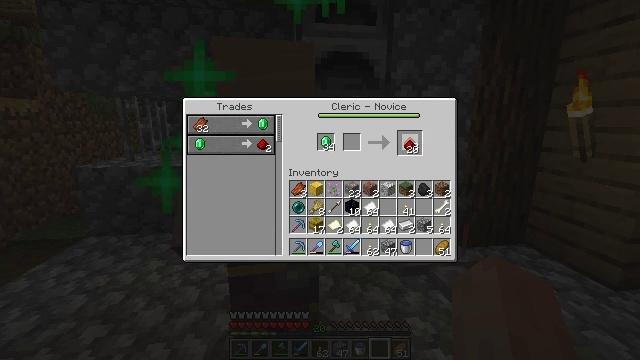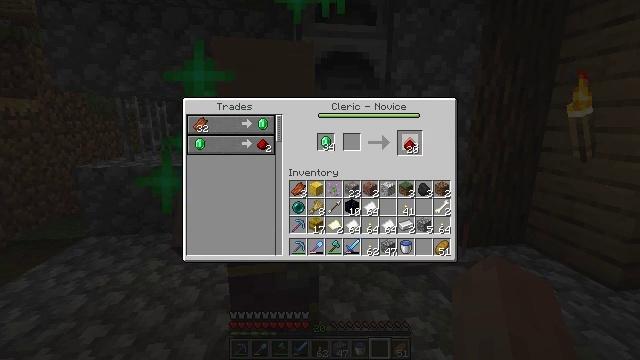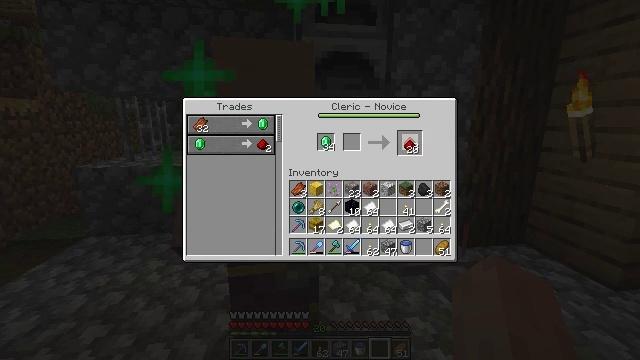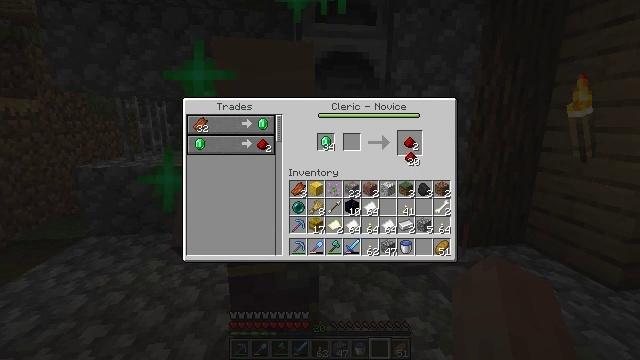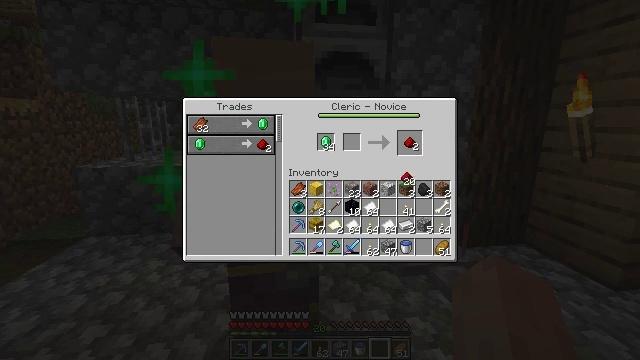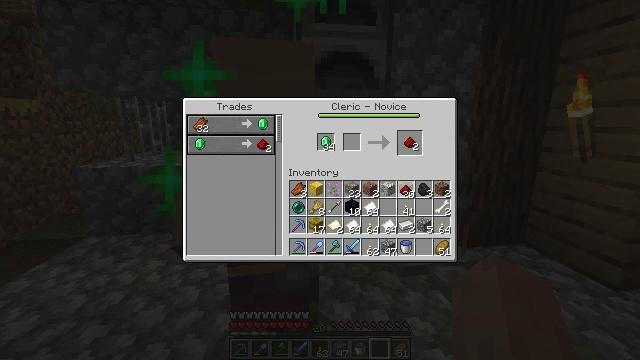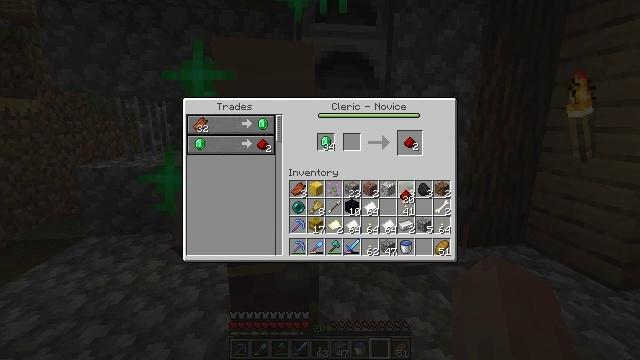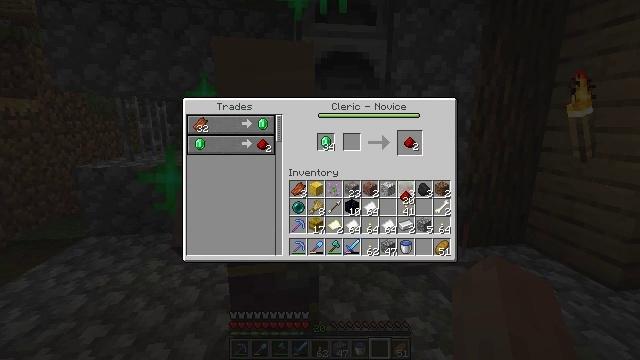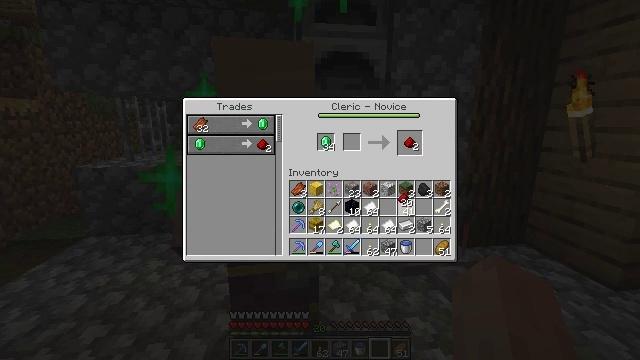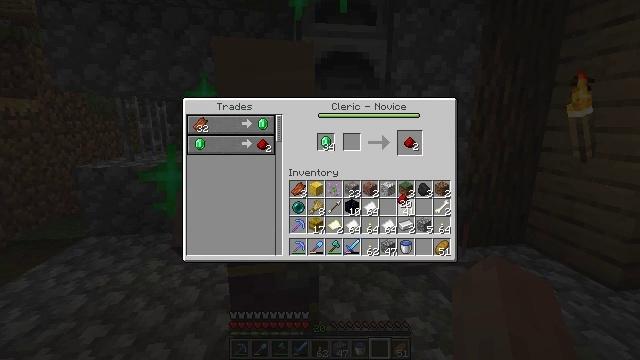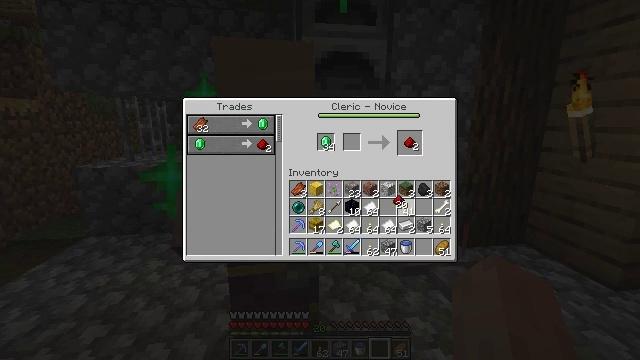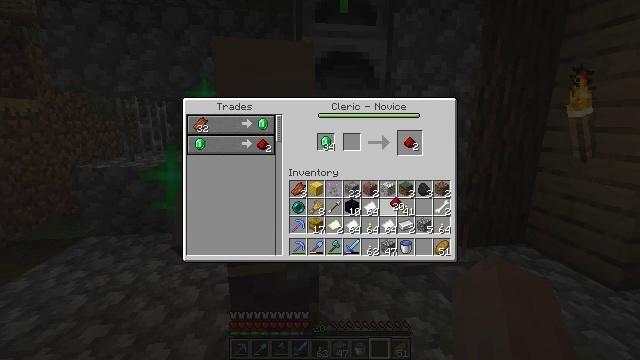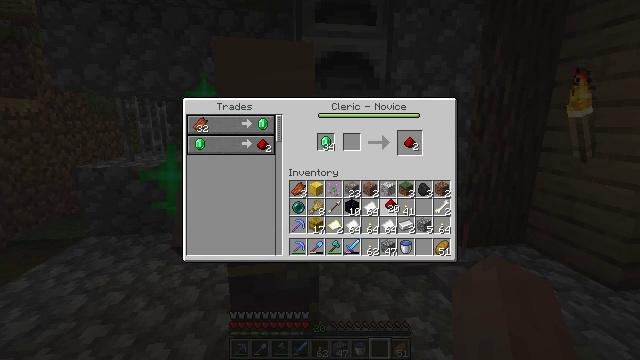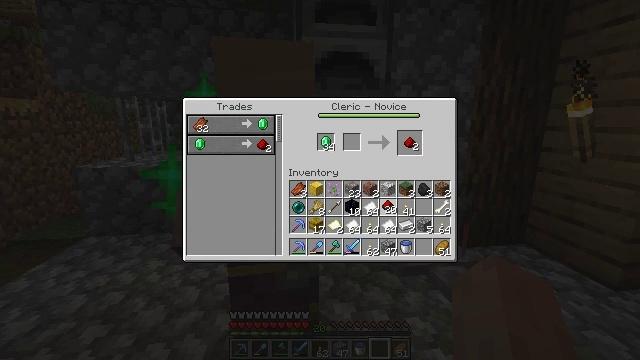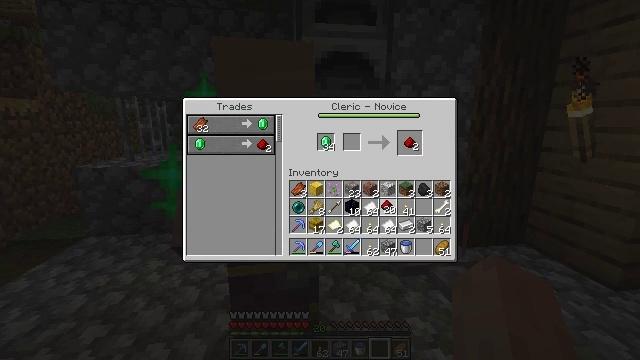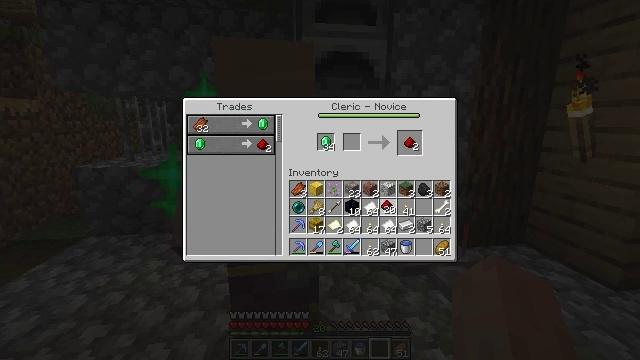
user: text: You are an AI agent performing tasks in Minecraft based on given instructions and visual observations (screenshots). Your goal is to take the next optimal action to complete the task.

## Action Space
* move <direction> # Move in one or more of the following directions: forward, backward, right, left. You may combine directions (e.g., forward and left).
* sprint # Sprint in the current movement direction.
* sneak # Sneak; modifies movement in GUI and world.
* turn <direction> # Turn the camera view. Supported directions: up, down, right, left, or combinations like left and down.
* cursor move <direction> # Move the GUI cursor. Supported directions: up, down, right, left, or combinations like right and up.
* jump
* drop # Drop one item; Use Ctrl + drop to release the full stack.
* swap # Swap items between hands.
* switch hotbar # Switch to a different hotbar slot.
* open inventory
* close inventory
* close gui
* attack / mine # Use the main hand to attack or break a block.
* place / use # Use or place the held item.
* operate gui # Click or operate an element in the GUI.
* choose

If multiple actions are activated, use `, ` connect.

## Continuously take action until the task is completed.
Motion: motion action
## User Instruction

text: Get redstone by crafting with appropriate materials.
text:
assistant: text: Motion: no_op
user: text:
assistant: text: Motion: no_op
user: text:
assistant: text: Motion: cursor move down
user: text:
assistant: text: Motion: cursor move down
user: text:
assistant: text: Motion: cursor move down
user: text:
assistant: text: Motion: no_op
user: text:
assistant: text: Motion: no_op
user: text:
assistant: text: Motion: no_op
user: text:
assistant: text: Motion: no_op
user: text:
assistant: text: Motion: no_op
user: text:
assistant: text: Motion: no_op
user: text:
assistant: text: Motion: no_op
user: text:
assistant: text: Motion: no_op
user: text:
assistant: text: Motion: no_op
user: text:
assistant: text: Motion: operate gui
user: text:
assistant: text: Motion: operate gui
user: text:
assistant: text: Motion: operate gui
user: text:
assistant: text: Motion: no_op
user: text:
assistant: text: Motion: no_op
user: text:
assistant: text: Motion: no_op
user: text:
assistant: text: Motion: no_op
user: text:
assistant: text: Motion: cursor move up
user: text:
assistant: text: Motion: cursor move right and up
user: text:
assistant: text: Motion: no_op
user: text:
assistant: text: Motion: no_op
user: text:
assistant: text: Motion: no_op
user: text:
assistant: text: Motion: no_op
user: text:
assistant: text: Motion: no_op
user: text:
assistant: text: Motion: no_op
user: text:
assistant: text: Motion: no_op